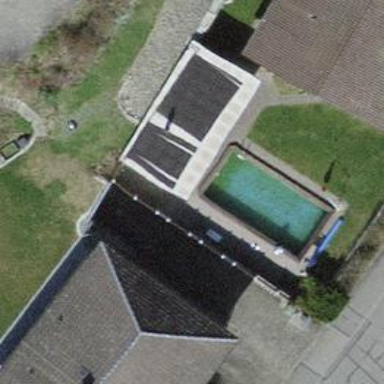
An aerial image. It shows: Swimming pool located in leisure land.